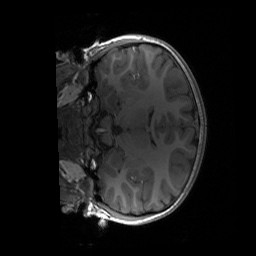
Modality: T1w
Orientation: coronal
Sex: female
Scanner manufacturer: siemens
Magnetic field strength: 3 T
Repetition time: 1.9 s
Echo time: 0.00243 s